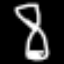
Label: hourglass